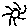
Label: sun